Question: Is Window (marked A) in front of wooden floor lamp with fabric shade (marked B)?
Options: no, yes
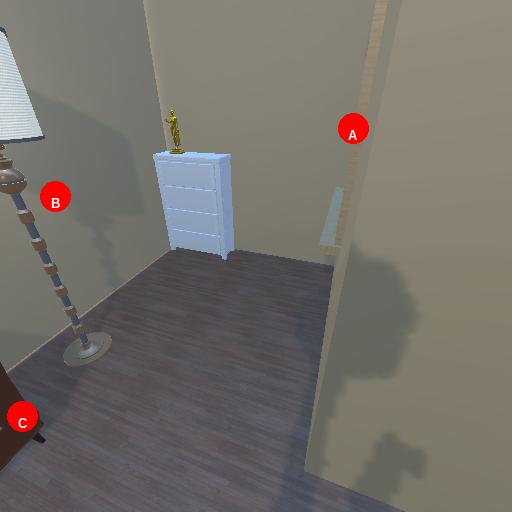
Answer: no